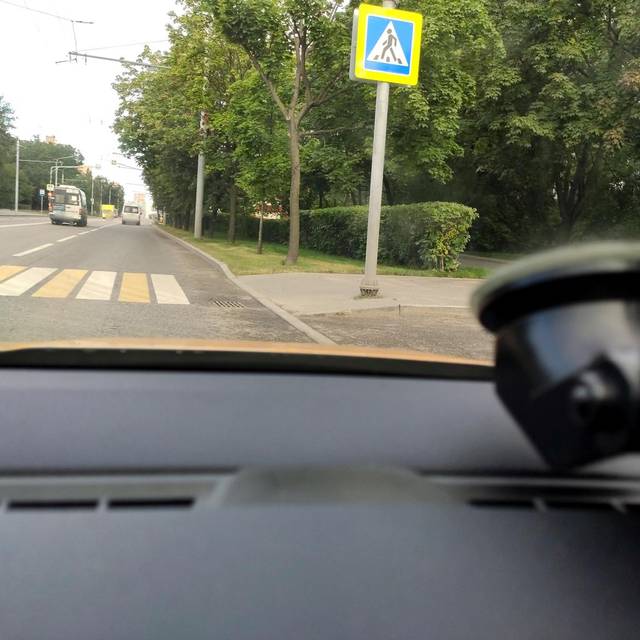
Region: Russia
Coordinates: 55.75, 37.827